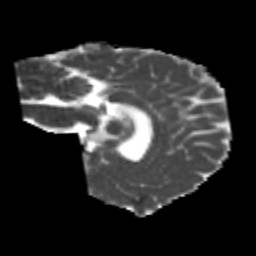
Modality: MD
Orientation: sagittal
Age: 22
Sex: female
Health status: healthy
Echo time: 0.074 s